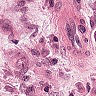
Metastatic tissue present: yes